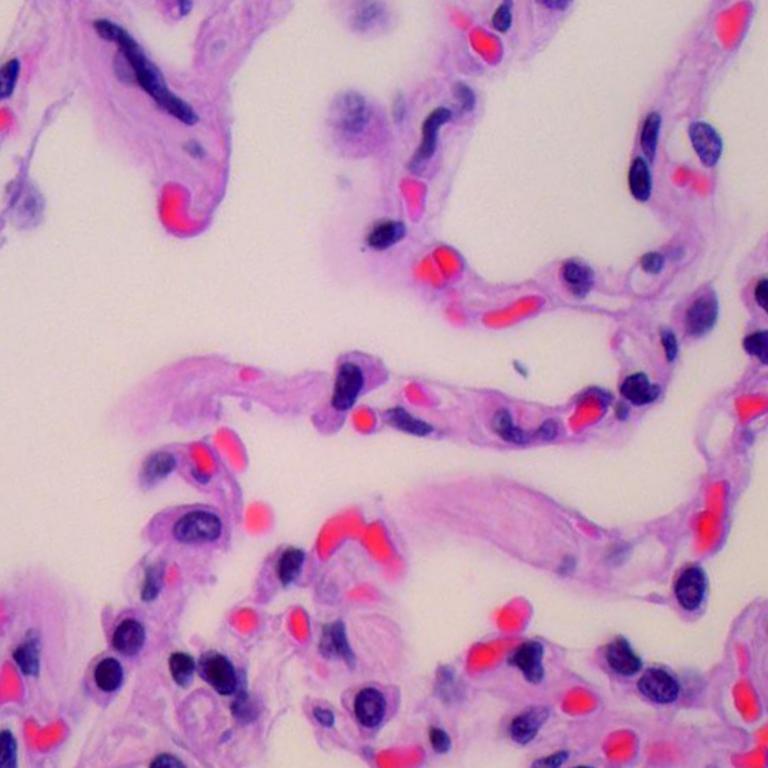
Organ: lung
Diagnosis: benign